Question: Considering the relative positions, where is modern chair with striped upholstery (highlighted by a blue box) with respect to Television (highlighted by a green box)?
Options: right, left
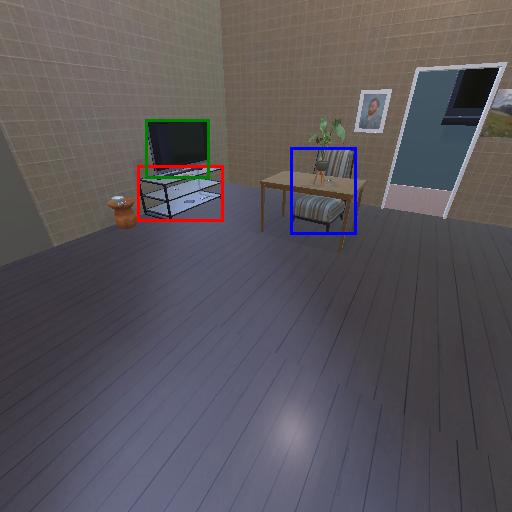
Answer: right